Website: home-depot
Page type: delivery-shipping
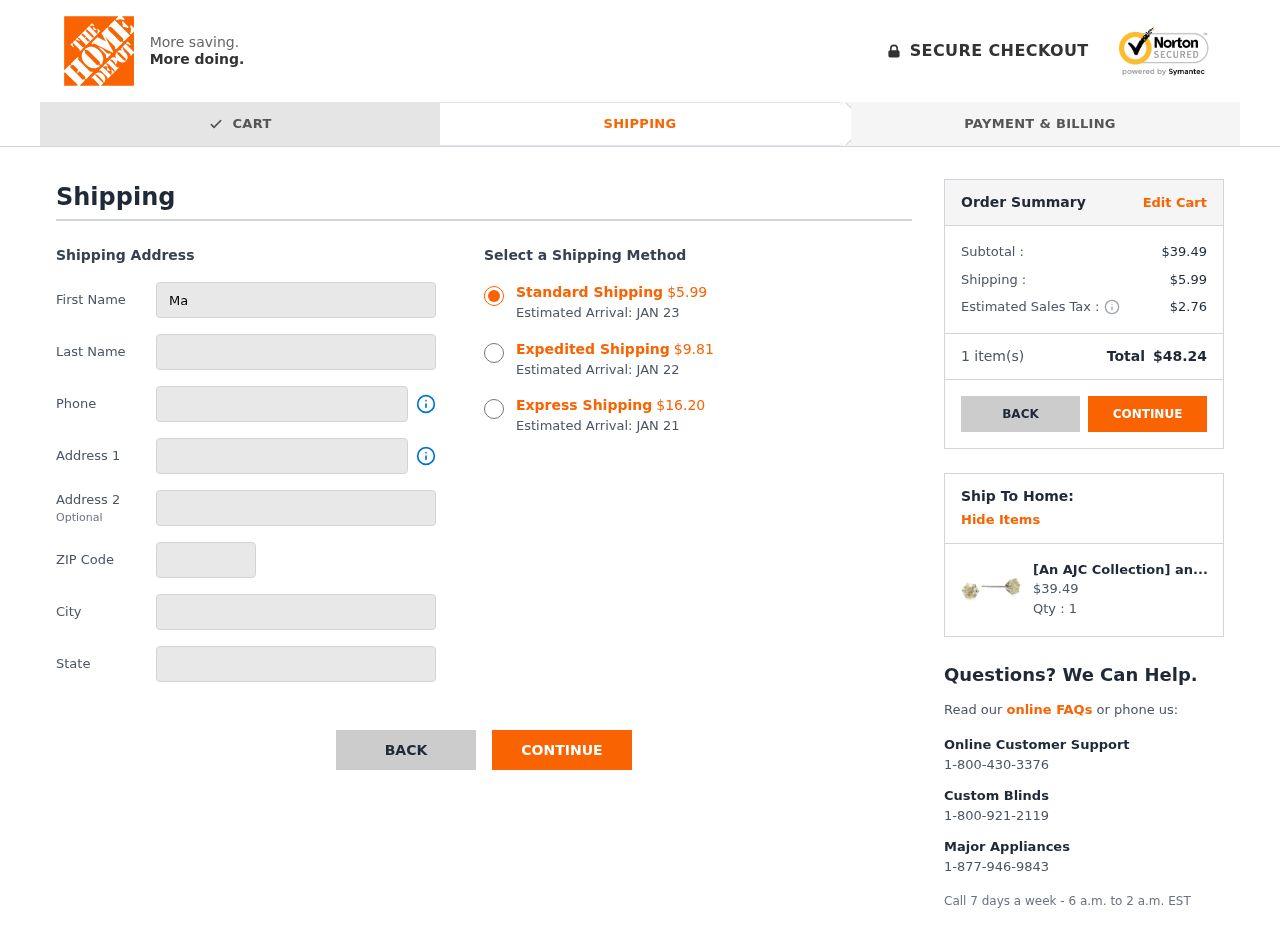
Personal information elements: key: PII_CITY
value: Port Mitchell
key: PII_FIRSTNAME
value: Maria
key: PII_LASTNAME
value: Palmer
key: PII_PHONE
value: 7409055607
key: PII_POSTCODE
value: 81615
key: PII_STATE
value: Arkansas
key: PII_STREET
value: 82788 Kelly Motorway
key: PII_STREET2
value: Apt. 391
Product elements: key: PRODUCT1_NAME
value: [An AJC Collection] an AJC Collection [] with a Certificate Diamond Platinum 900 Earrings total 1.00
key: PRODUCT1_PRICE
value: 39.49
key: PRODUCT1_QUANTITY
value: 1
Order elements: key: ORDER_SHIPPING_COST_STANDARD
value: $5.99
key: ORDER_DELIVERY_DATE
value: JAN 23
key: ORDER_SHIPPING_COST_EXPEDITED
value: $9.81
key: ORDER_DELIVERY_DATE_EXPEDITED
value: JAN 22
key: ORDER_SHIPPING_COST_EXPRESS
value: $16.20
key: ORDER_DELIVERY_DATE_EXPRESS
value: JAN 21
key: ORDER_SUBTOTAL
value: $39.49
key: ORDER_SHIPPING_COST
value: $5.99
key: ORDER_TAX
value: $2.76
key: ORDER_NUM_ITEMS
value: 1
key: ORDER_TOTAL
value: $48.24